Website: macys
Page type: delivery-shipping
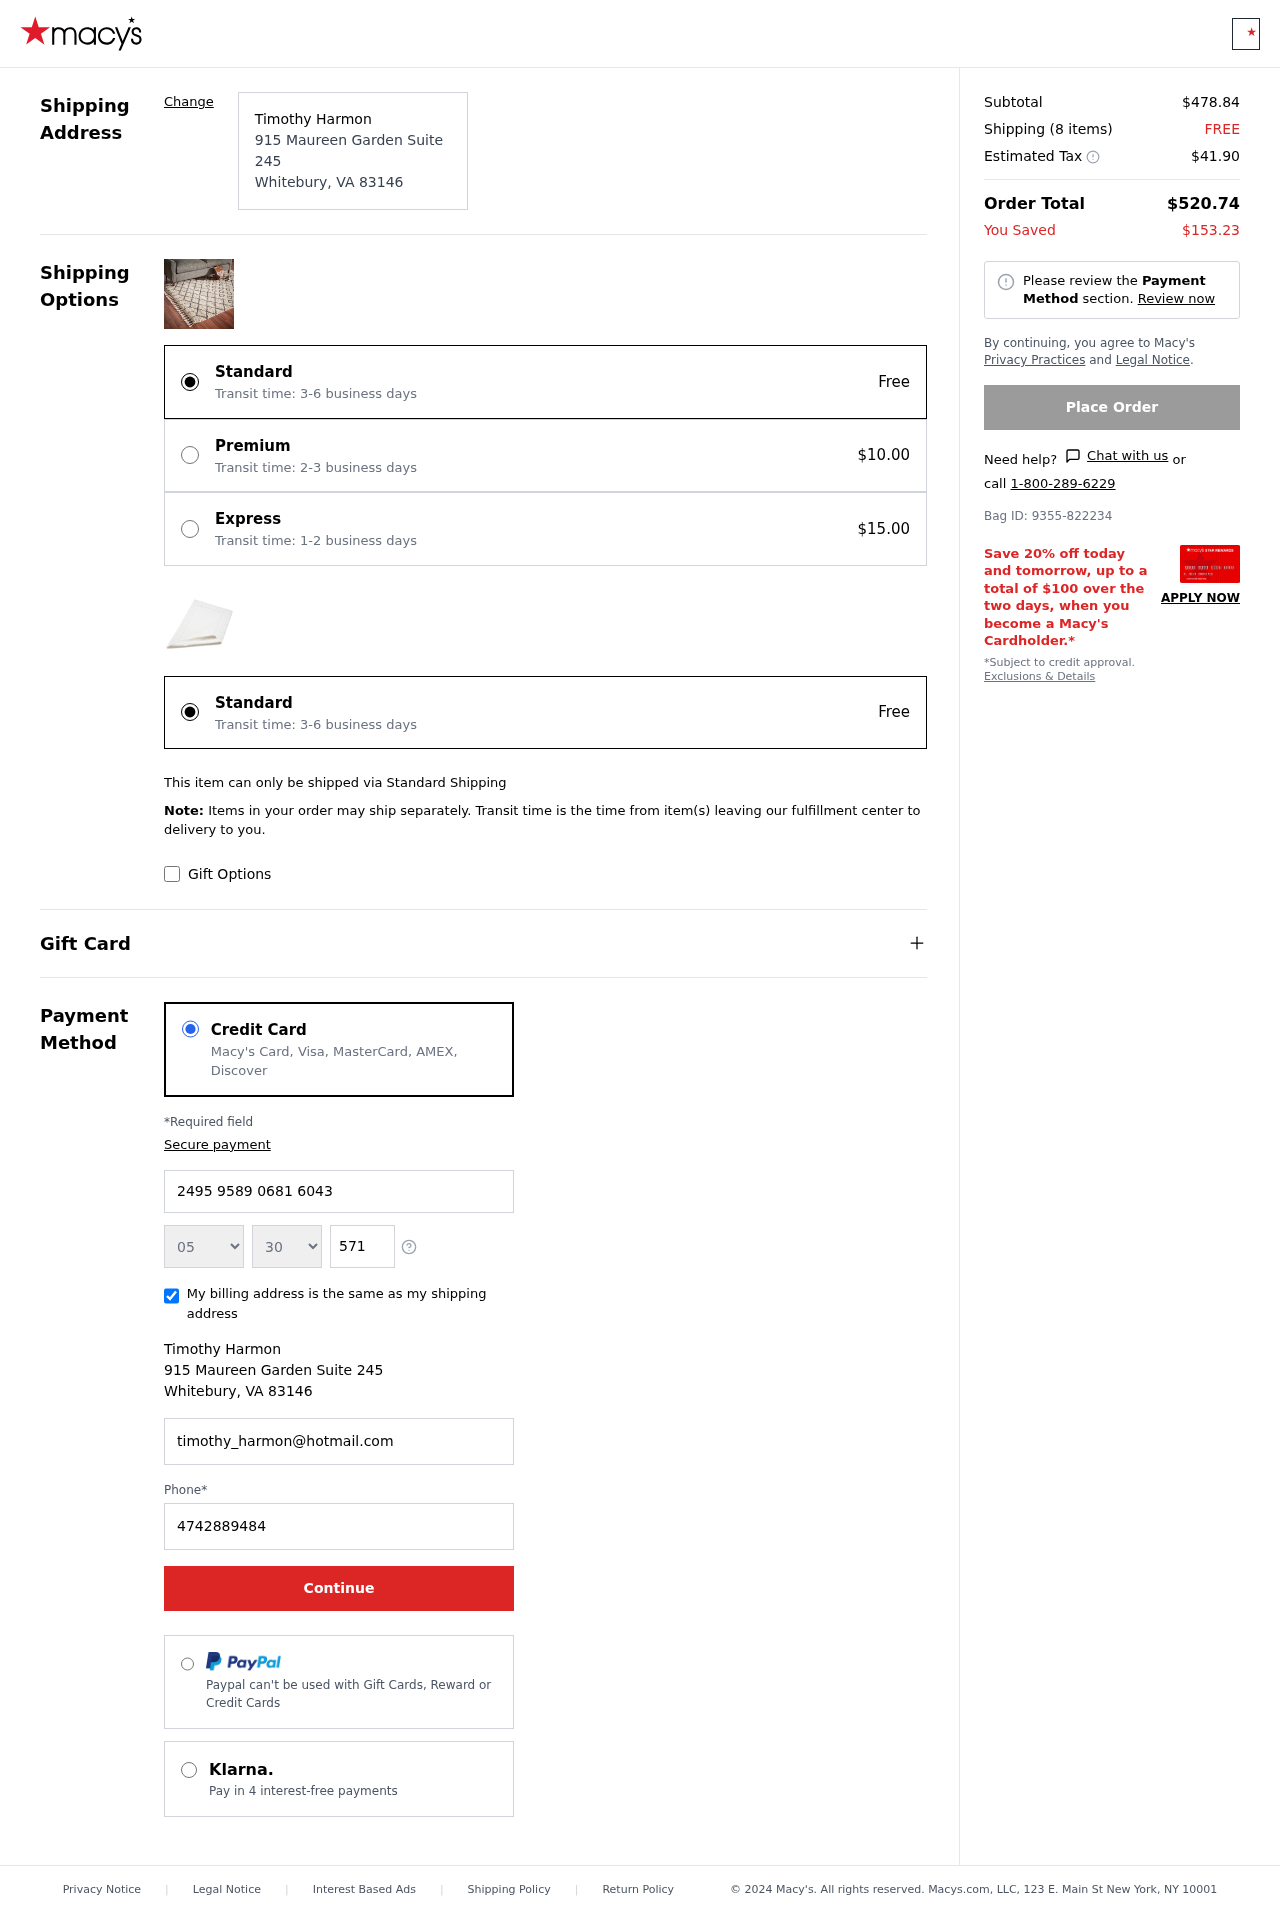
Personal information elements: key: PII_CARD_EXPIRY_MONTH
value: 05
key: PII_CARD_EXPIRY_YEAR
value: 30
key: PII_CITY
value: Whitebury
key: PII_CITY_STATE_ZIP
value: Whitebury, VA 83146
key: PII_FULLNAME
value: Timothy Harmon
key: PII_POSTCODE
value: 83146
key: PII_STATE_ABBR
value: VA
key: PII_STREET
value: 915 Maureen Garden Suite 245
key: PII_CARD_NUMBER
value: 2495 9589 0681 6043
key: PII_CARD_CVV
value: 571
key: PII_EMAIL
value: timothy_harmon@hotmail.com
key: PII_PHONE
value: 4742889484
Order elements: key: ORDER_SUBTOTAL
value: $478.84
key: ORDER_NUM_ITEMS
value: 8
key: ORDER_SHIPPING_COST
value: FREE
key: ORDER_TAX
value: $41.90
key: ORDER_TOTAL
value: $520.74
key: ORDER_SAVINGS
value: $153.23
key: ORDER_BAG_ID
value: Bag ID: 9355-822234